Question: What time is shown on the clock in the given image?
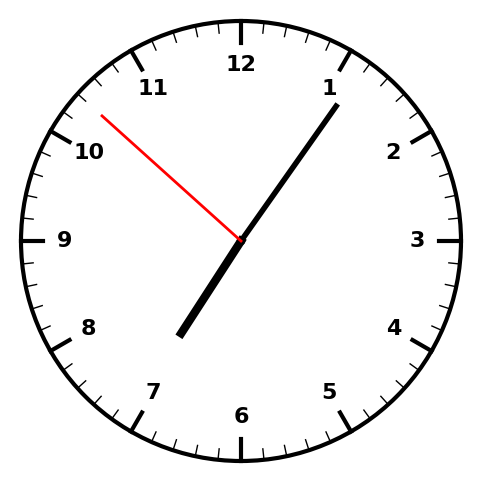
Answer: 07:05:52